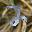
Label: 2